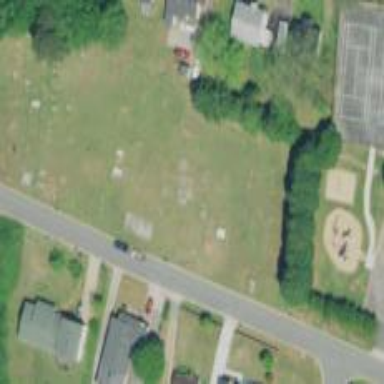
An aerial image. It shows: Grave yard.